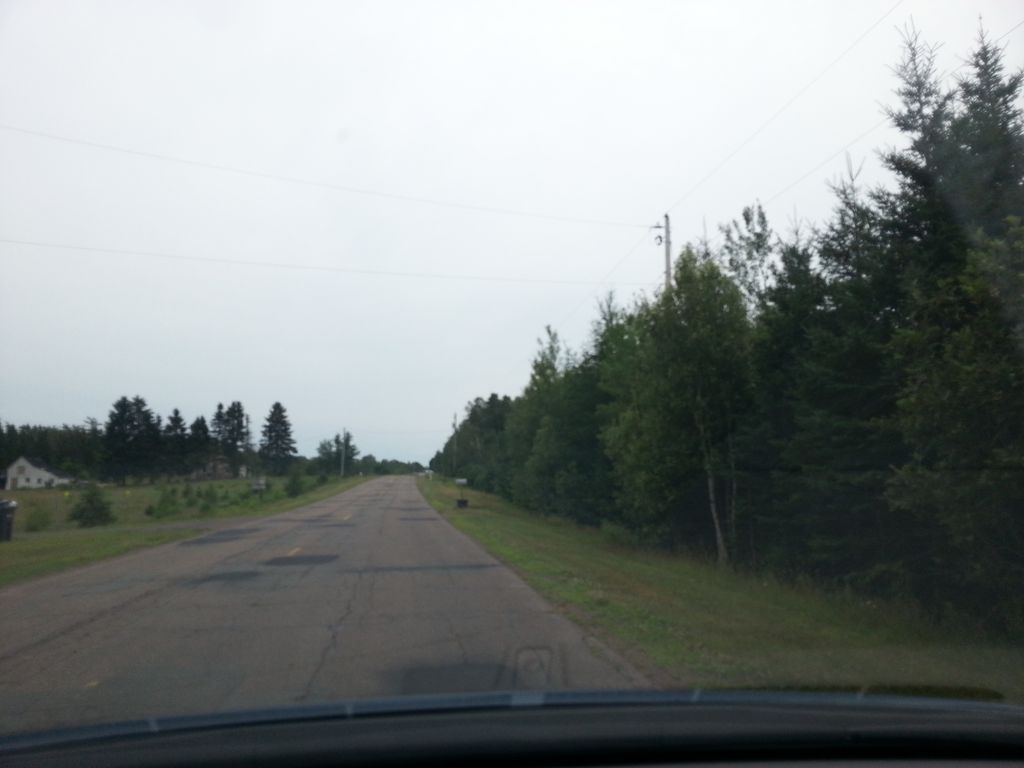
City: charlottetown